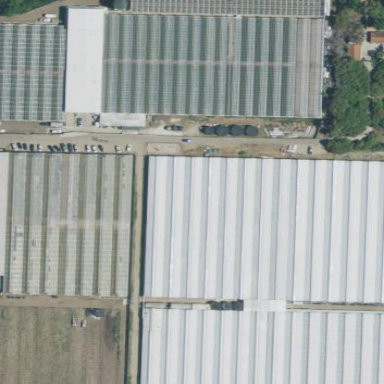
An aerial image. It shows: Greenhouse.